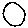
Label: circle